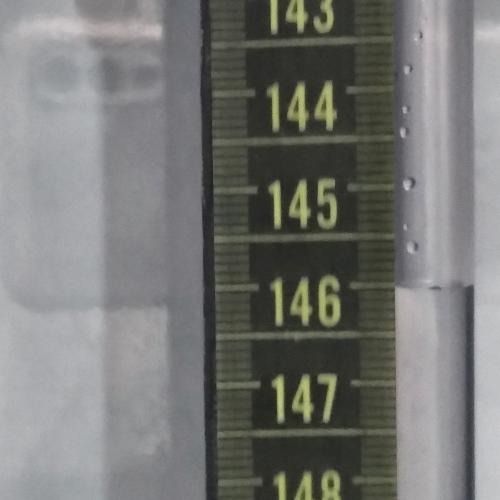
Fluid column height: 146.0 cm